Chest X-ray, PA view. Patient: 46 years old, sex F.
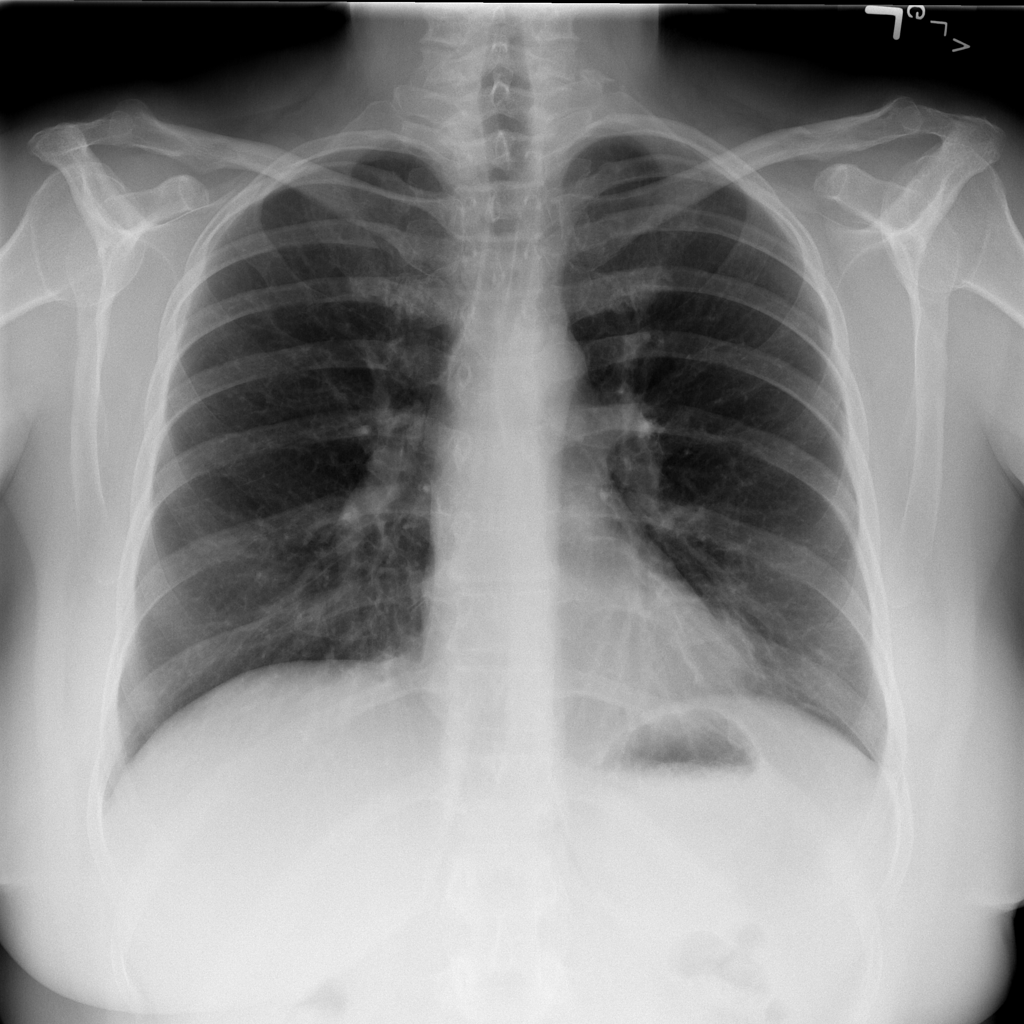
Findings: Infiltration